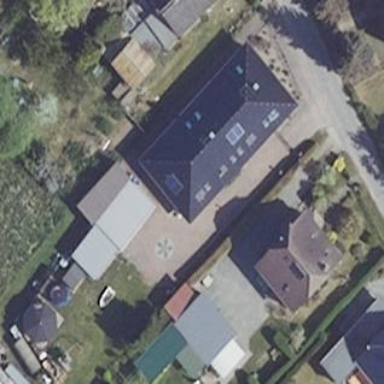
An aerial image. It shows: Semidetached house.